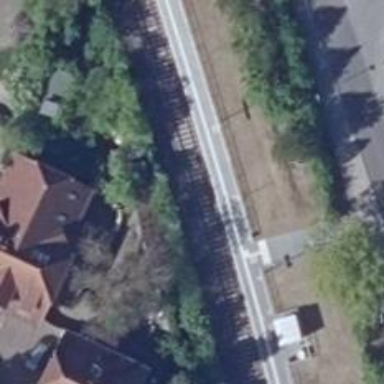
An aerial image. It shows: Stop position for public transport on the railway.